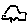
Label: car